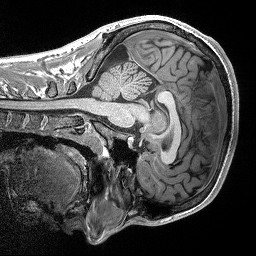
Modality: T1w
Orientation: sagittal
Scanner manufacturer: siemens
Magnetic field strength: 3 T
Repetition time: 2.3 s
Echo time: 0.00298 s